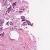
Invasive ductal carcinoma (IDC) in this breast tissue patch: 1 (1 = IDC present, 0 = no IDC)